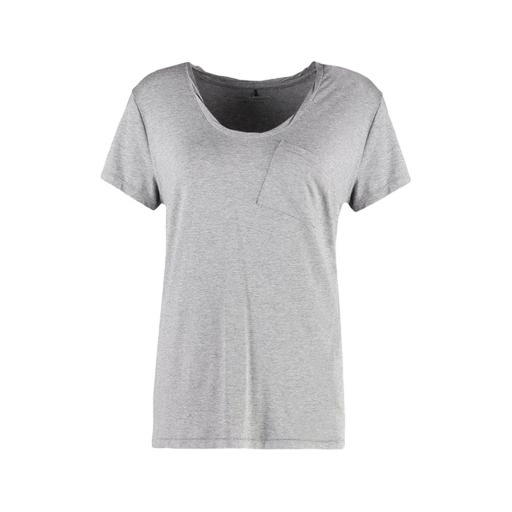
longline pocket t-shirt, low neck tee light heather, women's tee, white background